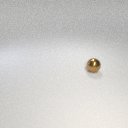
small brown metal sphere